Question: I'm using angularjs 1.2.0 with $resource. I would like to have some PUT/POST instance actions that doesn't send the whole object to the server but only some fields and in some cases totally no data.
Is it possible? I searched everywhere but couldn't find anything
It also happens with DELETE requests:
Given this code:
'''
group.$deleteChatMessage({messageId: message.id}, function(){
var i = _.indexOf(group.chat, message);
if(i !== -1) group.chat.splice(i, 1);
});
'''
The request is this:

See how the whole model is sent (under "Request Payload").
This is the resource:
'''
var Group = $resource(API_URL + '/api/v1/groups/:gid',
{gid:'@_id', messageId: '@_messageId'},
{
deleteChatMessage: {method: "DELETE", url: API_URL + '/api/v1/groups/:gid/chat/:messageId'},
});
'''
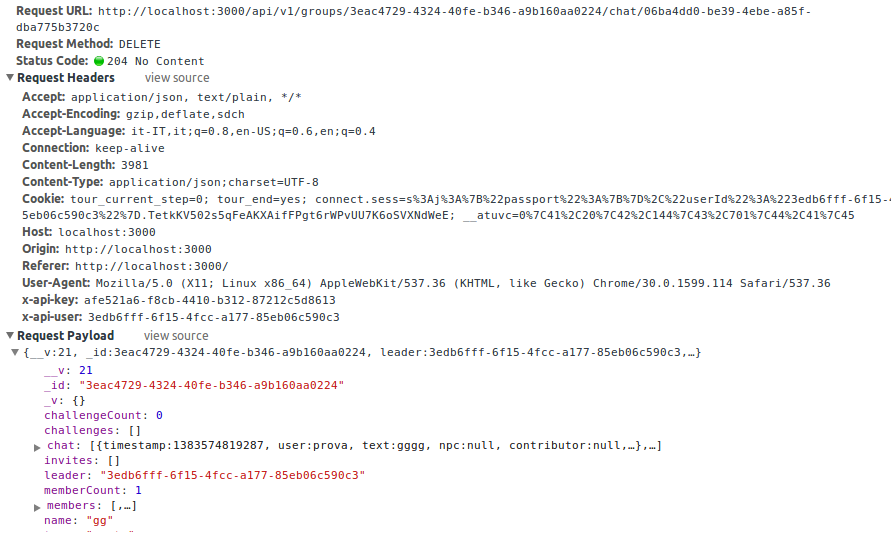
Answer: This works for me:
'''
$resource(SERVER_URL + 'profile.json',
{},
{
changePassword :
{
method : 'POST',
url : SERVER_URL + 'profile/changePassword.json',
// Don't sent request body
transformRequest : function(data, headersGetter)
{
return '';
}
}
});
'''
You could customise exaclty what is sent to the server by implementing your own code in the transformRequest function. In my example I was adding a new function to the REST client, but you can also overwrite existing functions. Note that 'transformRequest' is only available in version 1.1+